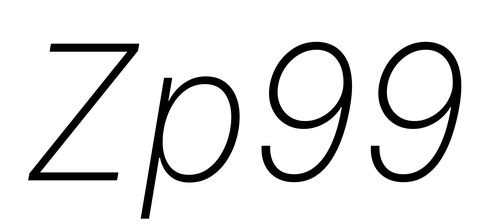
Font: Inter-Italic_ExtraLight_Italic